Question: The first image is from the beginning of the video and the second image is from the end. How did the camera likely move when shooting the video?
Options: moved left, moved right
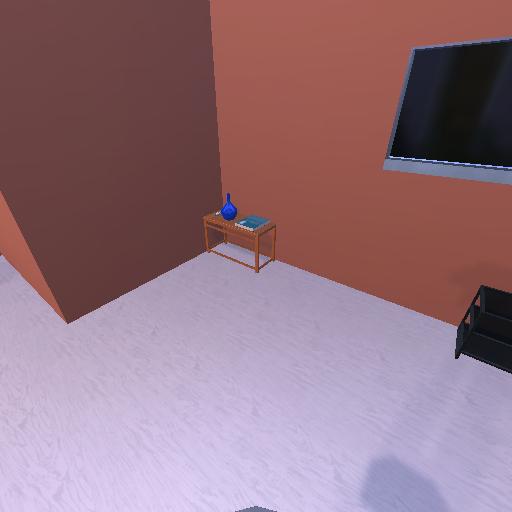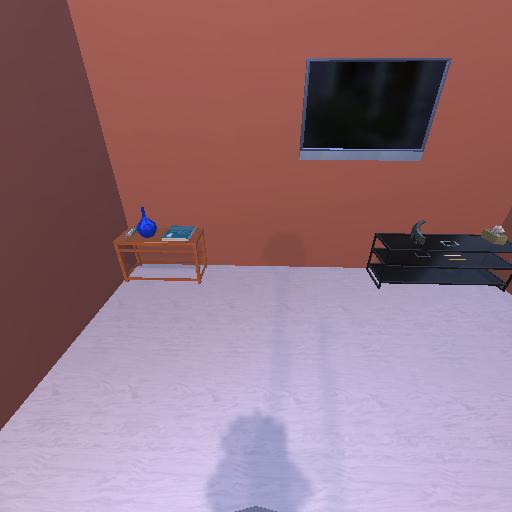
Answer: moved left